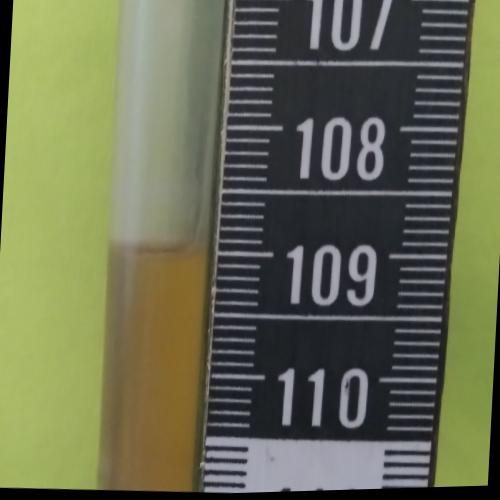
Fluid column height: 109.0 cm